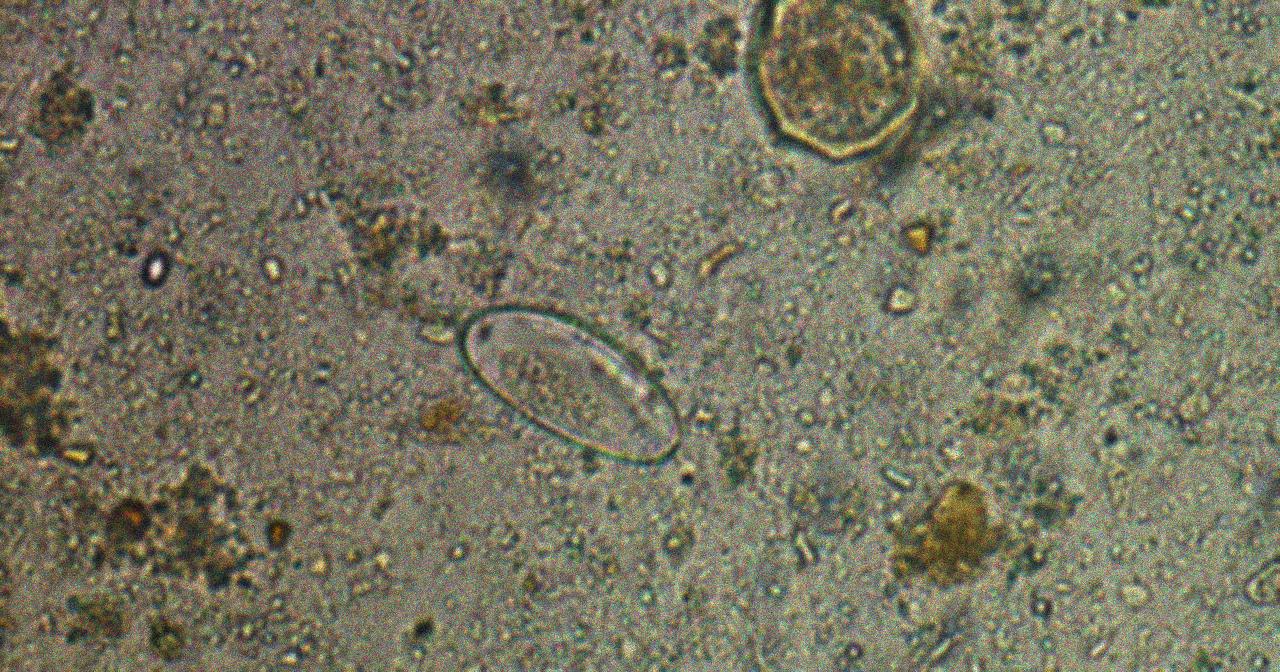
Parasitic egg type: Enterobius vermicularis